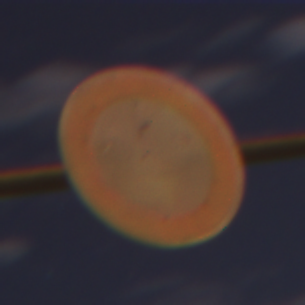
Verkehrszeichen: VerbotFahrzeugeAllerArt
Umgebung: Outdoor, Suburban
Tageszeit: Night
Wetter: PartlyCloudy
Licht: Artificial
Jahreszeit: NotSpecified
Kontrast: HighContrast